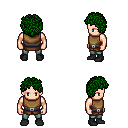
a pixel art fantasy rpg character, male body template, human, light skin, leather chest armor, teal pants, green curly afro hairstyle, black shoes, four views (front, back, left, right), 2x2 character sprite sheet, small pixel art, hard edges, no anti-aliasing